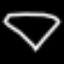
Label: diamond